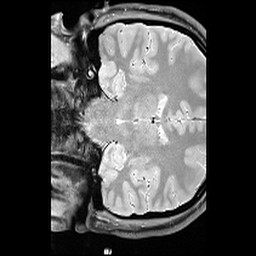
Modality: T1w
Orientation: coronal
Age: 22
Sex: male
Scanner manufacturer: siemens
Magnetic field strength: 3 T
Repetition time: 6.5 s
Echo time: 0.016 s